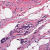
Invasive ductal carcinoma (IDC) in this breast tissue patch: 1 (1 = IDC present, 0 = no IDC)